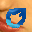
Label: 0